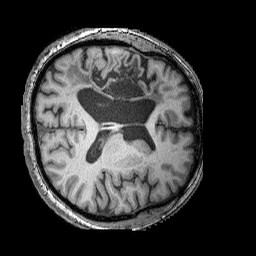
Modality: T1w
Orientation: axial
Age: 57
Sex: male
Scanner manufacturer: siemens
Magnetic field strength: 3 T
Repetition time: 2.25 s
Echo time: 0.00415 s